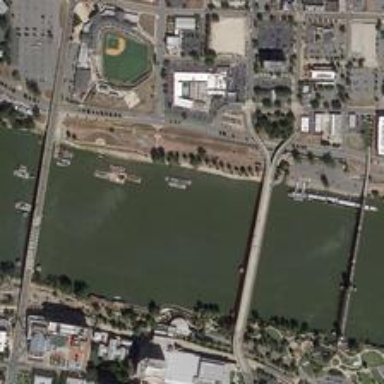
Both banks of the river are flourishing with three bridge across the river .